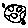
Label: moon